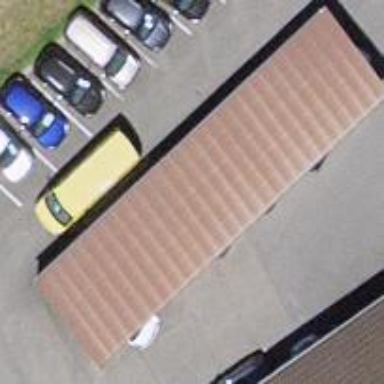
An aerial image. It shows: View of roof of building.